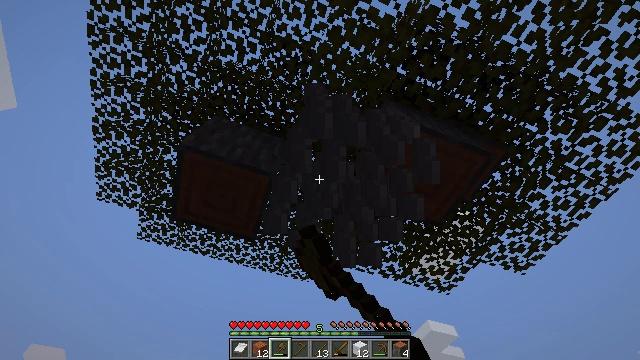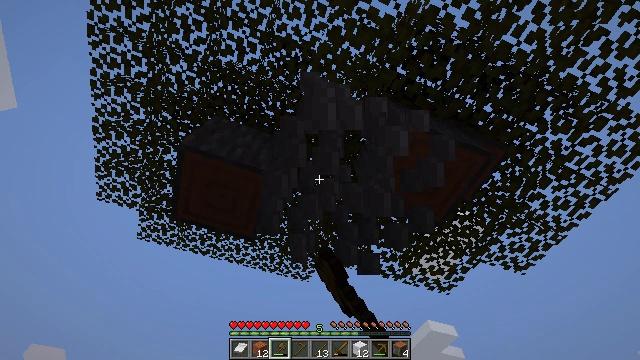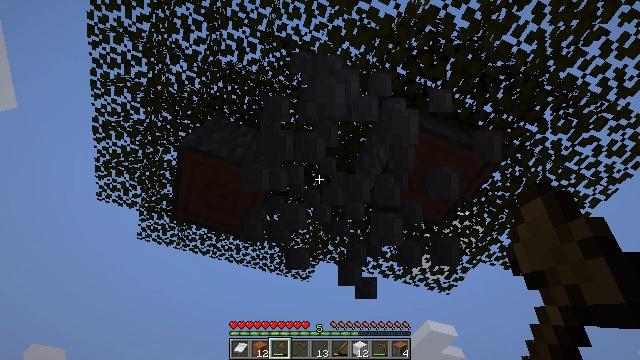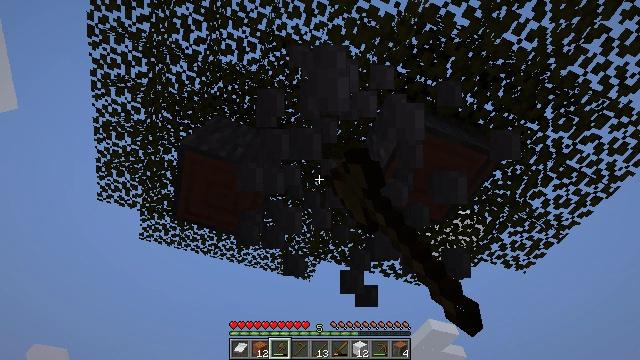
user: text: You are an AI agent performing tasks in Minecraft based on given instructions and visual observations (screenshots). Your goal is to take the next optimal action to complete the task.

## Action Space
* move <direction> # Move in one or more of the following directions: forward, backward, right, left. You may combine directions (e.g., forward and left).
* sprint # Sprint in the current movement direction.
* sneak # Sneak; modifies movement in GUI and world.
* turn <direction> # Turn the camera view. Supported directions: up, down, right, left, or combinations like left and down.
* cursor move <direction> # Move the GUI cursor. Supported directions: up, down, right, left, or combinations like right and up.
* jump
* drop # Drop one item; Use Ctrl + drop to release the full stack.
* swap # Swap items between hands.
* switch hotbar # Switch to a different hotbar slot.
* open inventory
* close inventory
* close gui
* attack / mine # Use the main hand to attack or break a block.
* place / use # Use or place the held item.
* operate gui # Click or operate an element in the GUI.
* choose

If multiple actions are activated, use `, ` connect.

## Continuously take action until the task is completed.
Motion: motion action
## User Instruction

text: Mine acacia log from the tree's trunk.
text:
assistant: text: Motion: attack / mine
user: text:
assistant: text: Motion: attack / mine
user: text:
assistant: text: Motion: attack / mine
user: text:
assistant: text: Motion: attack / mine